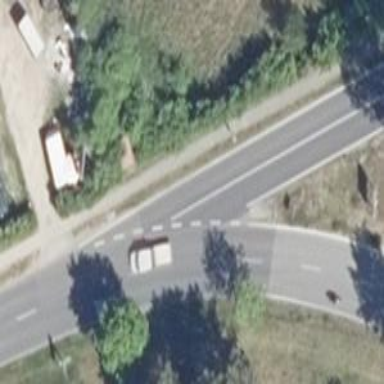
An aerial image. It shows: Road with "give way" sign.